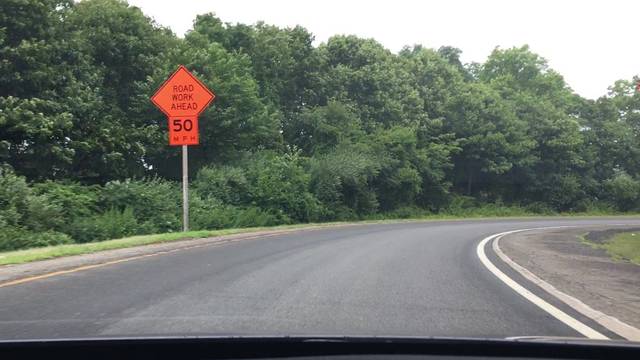
Region: United States
Coordinates: 40.812, -73.493